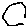
Label: hexagon